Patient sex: M
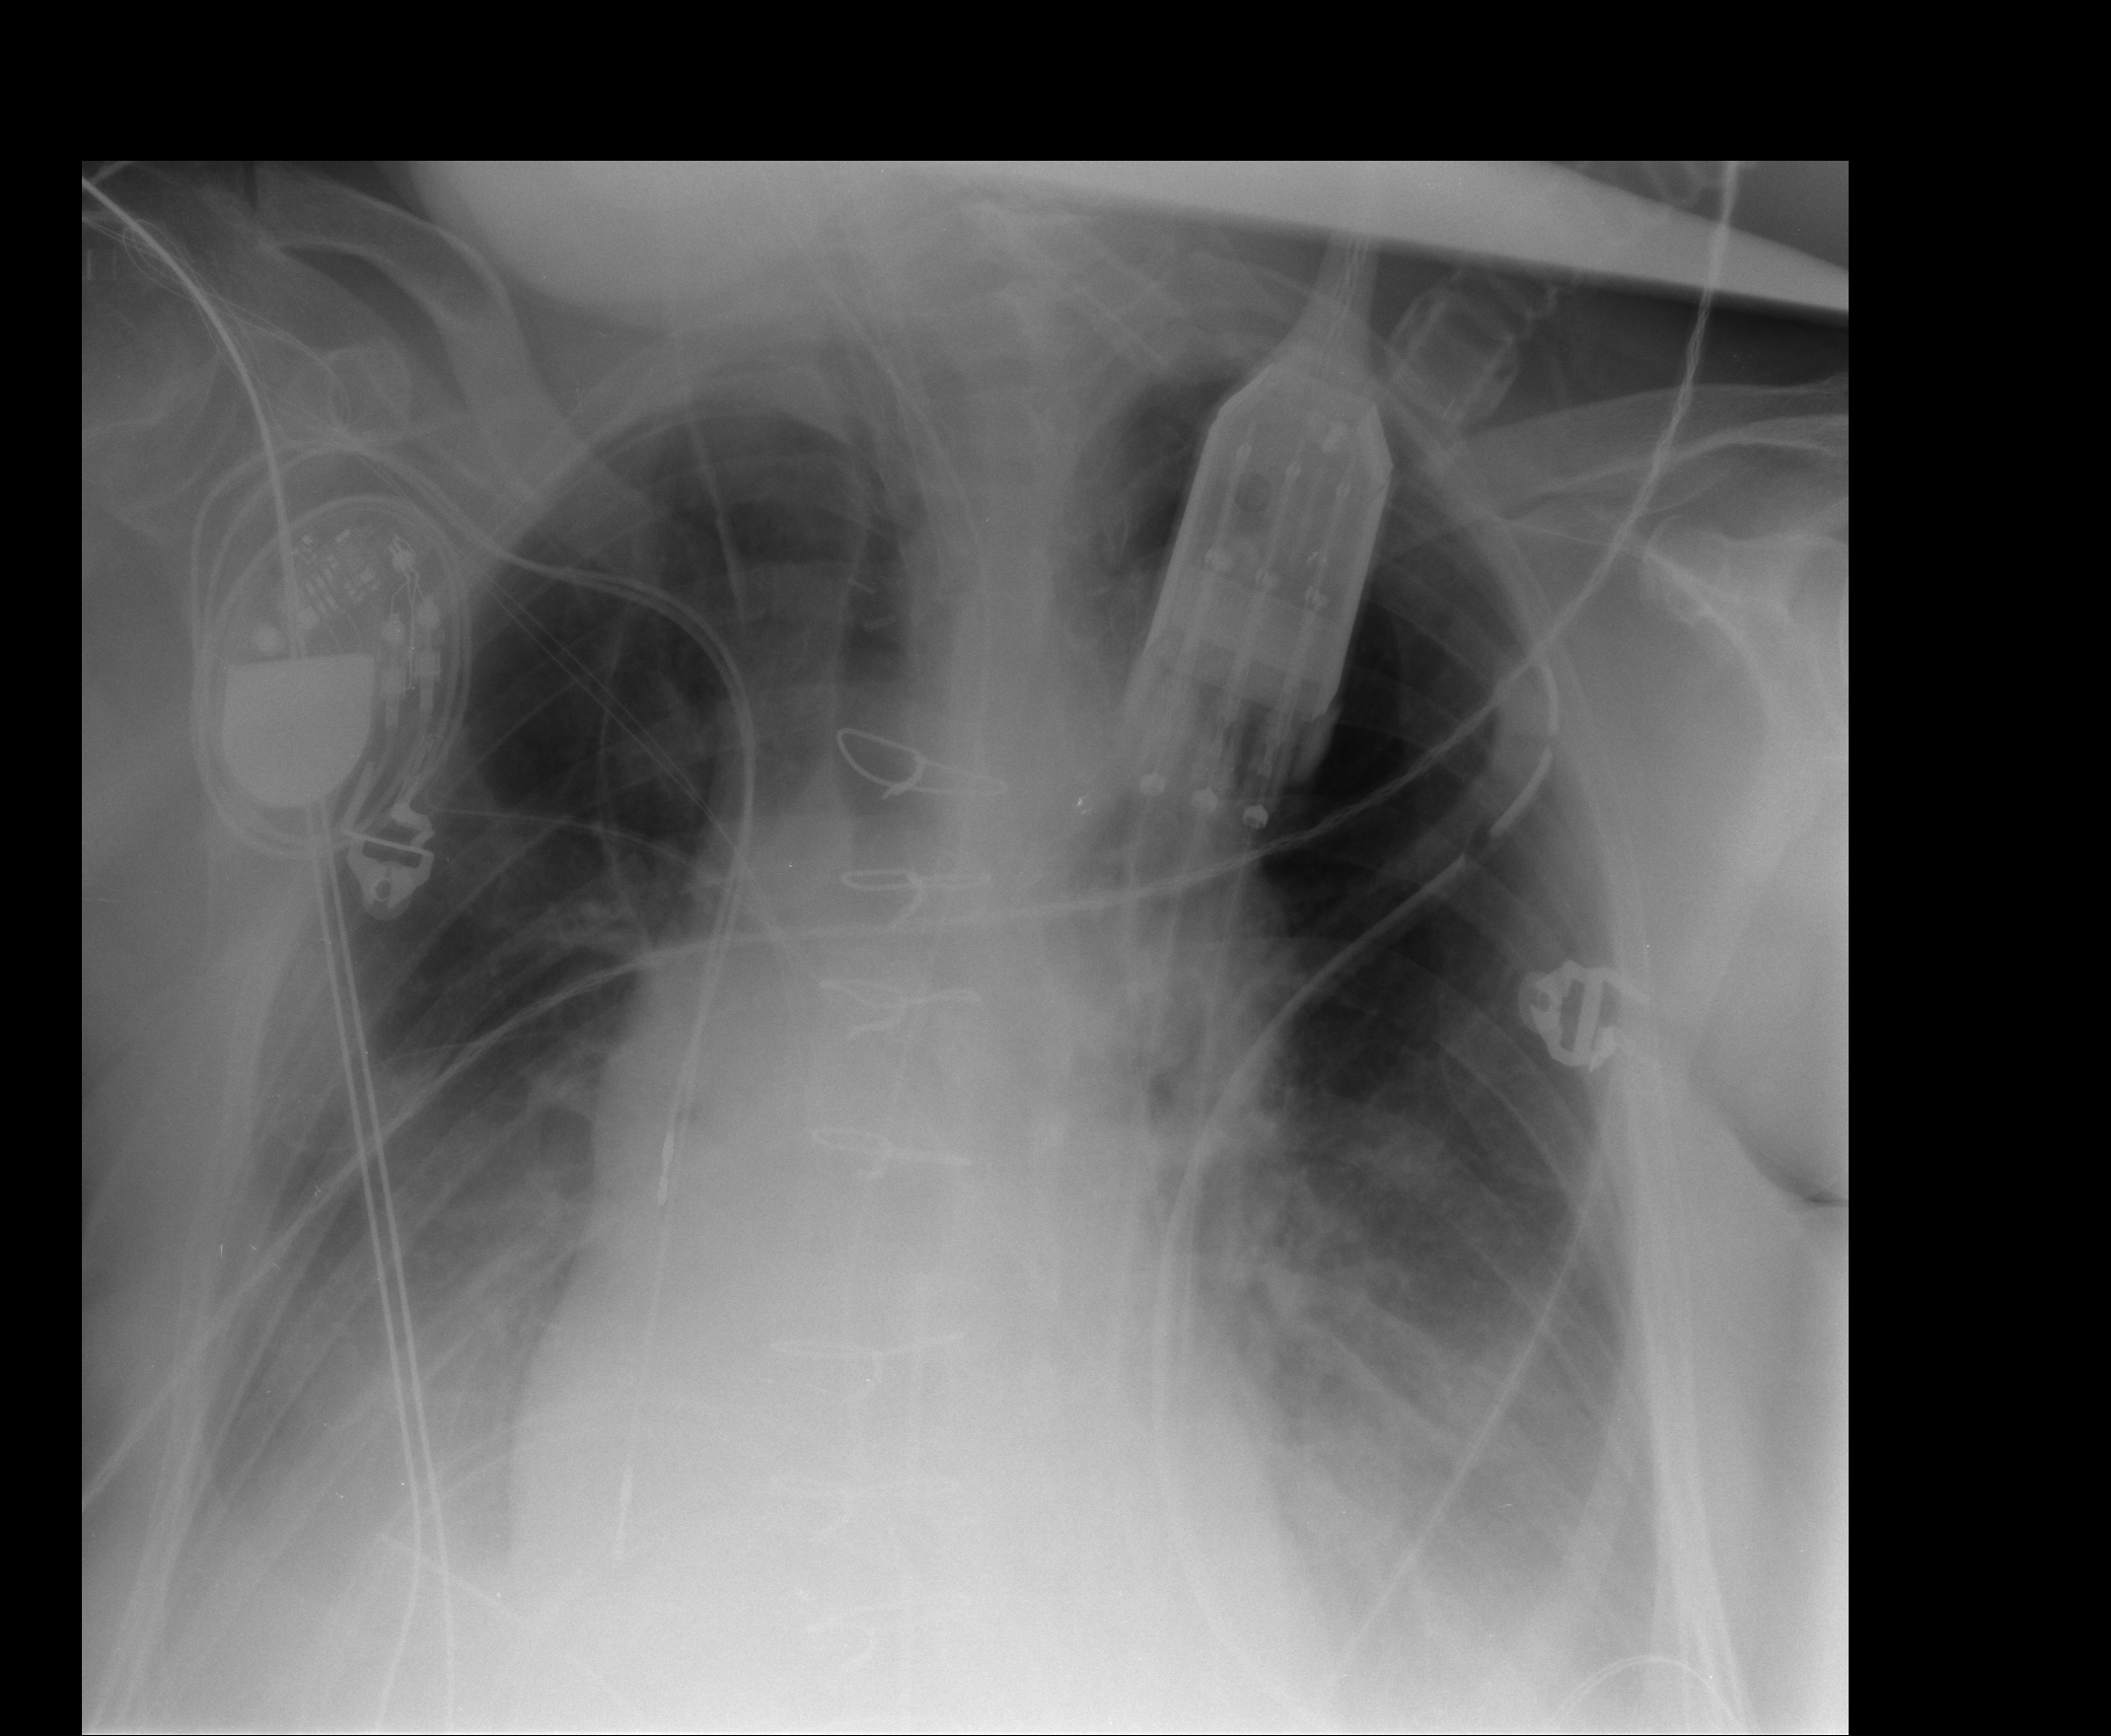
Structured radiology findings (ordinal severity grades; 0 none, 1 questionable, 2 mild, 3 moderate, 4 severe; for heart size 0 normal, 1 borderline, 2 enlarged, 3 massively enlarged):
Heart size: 0
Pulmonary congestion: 2
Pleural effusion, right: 2
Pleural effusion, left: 2
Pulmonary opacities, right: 0
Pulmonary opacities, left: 0
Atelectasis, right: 2
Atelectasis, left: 2